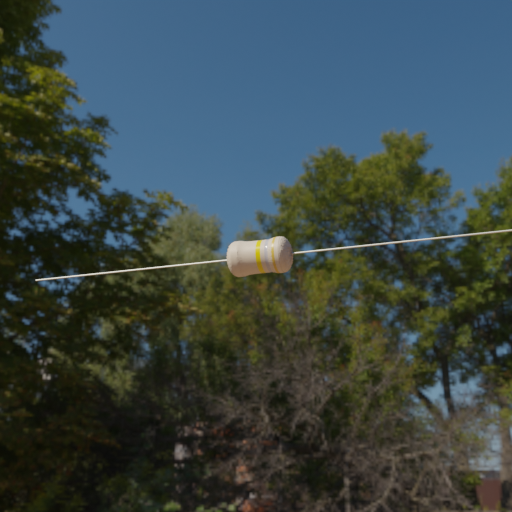
Resistor colour bands (in order): yellow, silver, gold